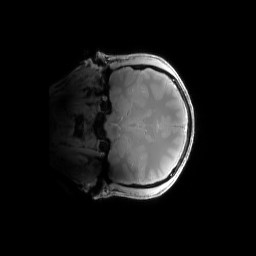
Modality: PDw
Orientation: coronal
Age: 30
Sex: male
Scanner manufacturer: siemens
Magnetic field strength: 6.98 T
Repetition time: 1.3 s
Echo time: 0.00231 s